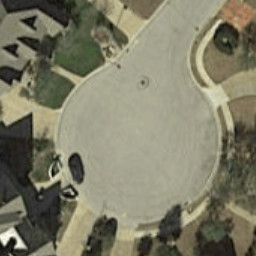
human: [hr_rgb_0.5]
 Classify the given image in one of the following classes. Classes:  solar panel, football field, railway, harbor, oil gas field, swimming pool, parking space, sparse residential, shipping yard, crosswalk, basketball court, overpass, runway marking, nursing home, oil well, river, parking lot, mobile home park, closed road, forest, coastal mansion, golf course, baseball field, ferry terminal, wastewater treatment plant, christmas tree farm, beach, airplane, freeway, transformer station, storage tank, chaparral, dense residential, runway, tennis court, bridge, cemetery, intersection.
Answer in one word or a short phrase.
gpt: closed road